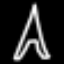
Label: The Eiffel Tower